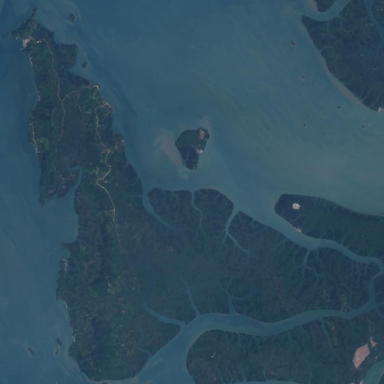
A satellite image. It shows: Island with natural coastline.